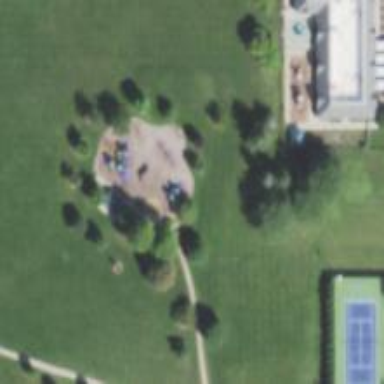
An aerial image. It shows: Playground with springy equipment.